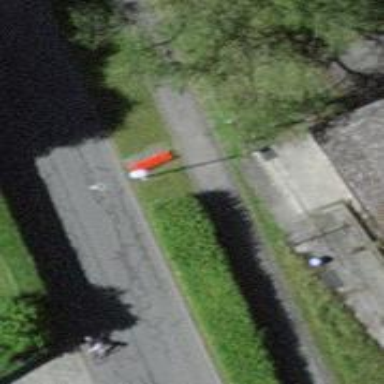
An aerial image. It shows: Bench.